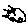
Label: car